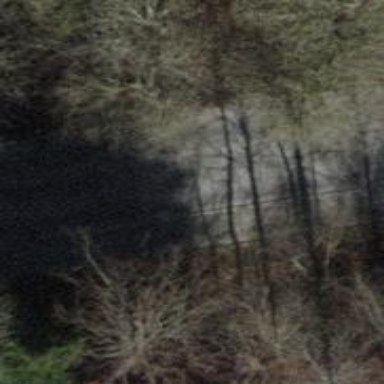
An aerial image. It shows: Asphalt sidewalk along the footway.